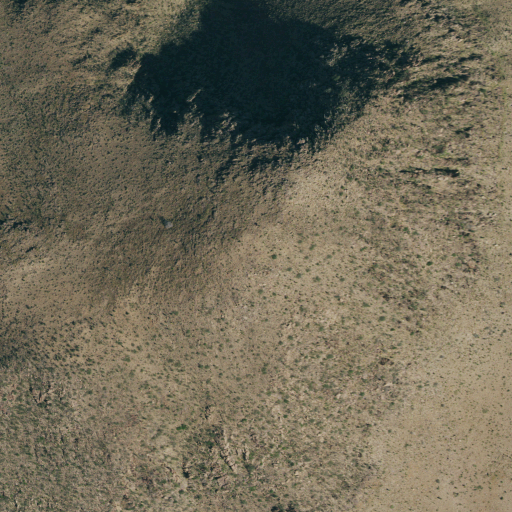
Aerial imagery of mountain in Texas named Brushy Mountain containing only shrub